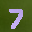
Label: 7